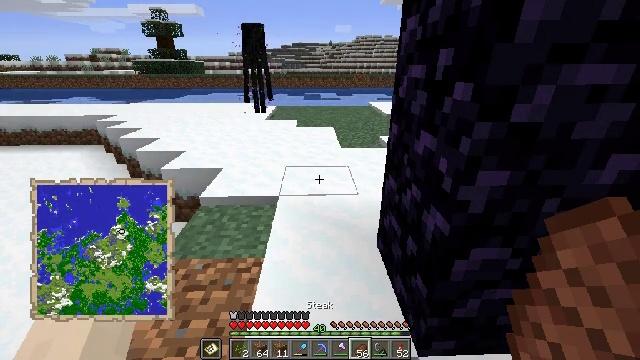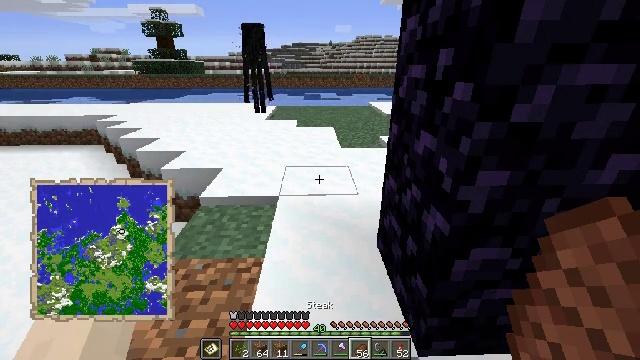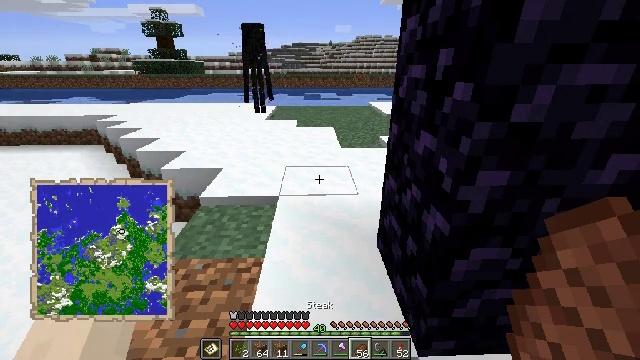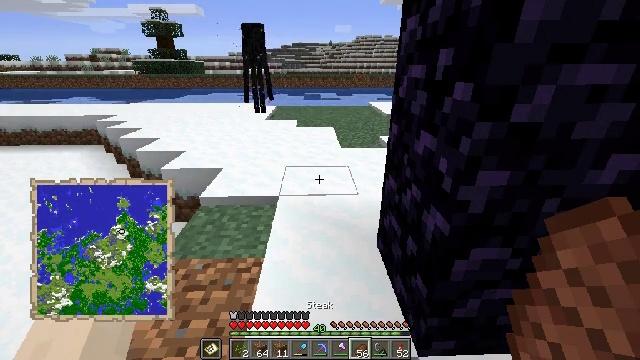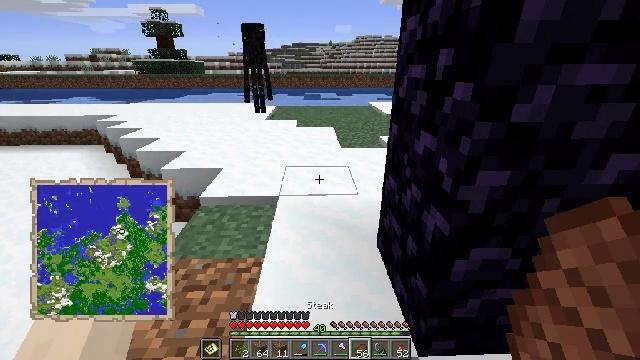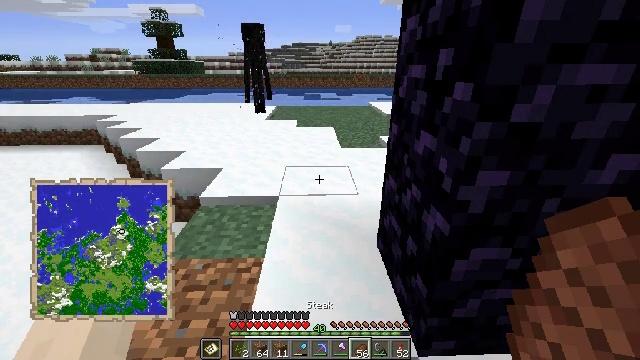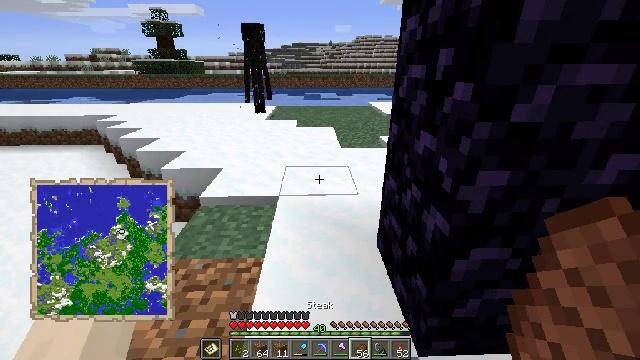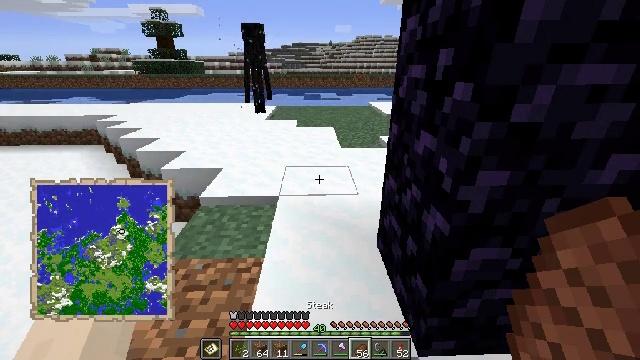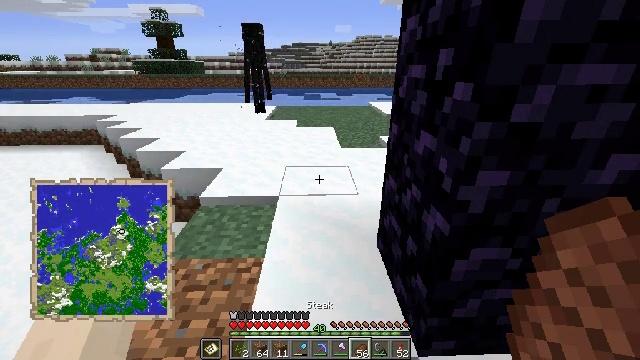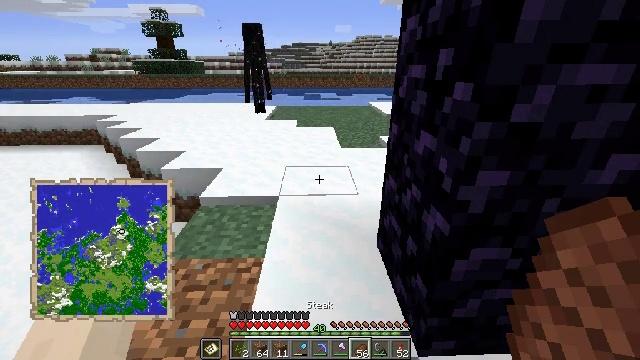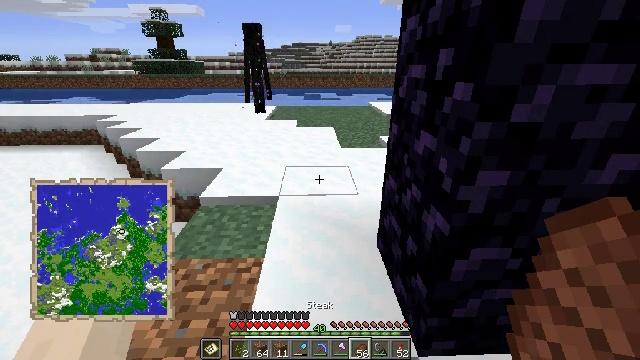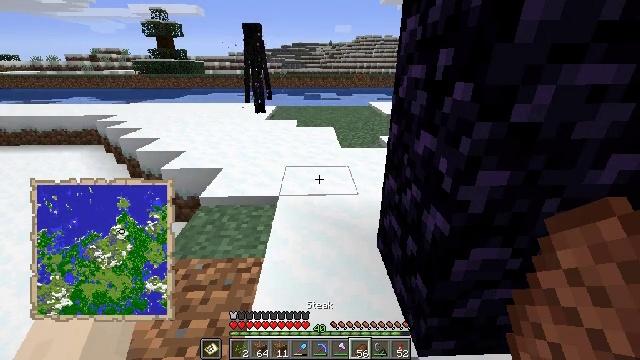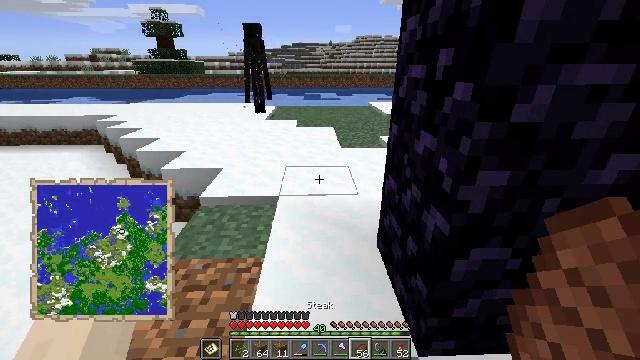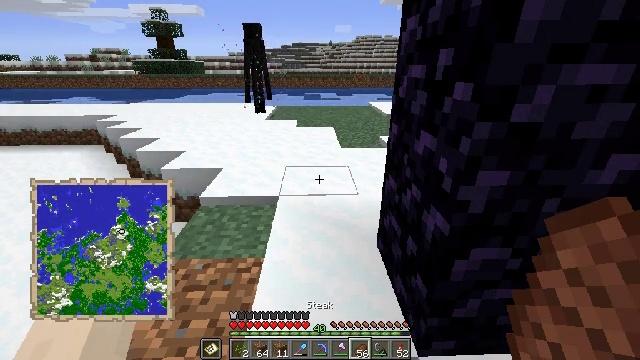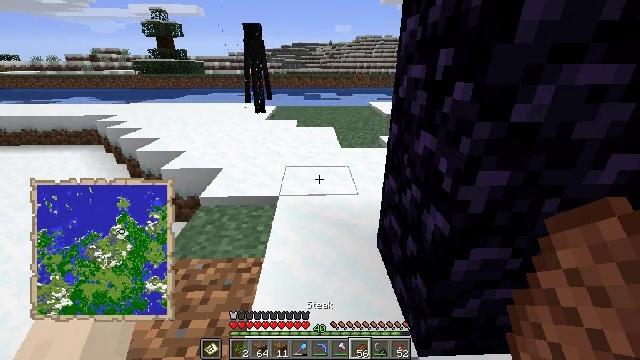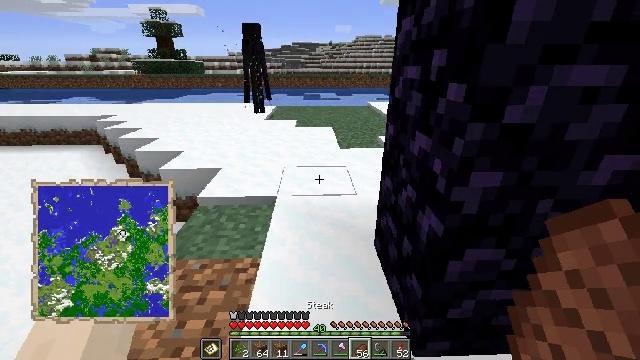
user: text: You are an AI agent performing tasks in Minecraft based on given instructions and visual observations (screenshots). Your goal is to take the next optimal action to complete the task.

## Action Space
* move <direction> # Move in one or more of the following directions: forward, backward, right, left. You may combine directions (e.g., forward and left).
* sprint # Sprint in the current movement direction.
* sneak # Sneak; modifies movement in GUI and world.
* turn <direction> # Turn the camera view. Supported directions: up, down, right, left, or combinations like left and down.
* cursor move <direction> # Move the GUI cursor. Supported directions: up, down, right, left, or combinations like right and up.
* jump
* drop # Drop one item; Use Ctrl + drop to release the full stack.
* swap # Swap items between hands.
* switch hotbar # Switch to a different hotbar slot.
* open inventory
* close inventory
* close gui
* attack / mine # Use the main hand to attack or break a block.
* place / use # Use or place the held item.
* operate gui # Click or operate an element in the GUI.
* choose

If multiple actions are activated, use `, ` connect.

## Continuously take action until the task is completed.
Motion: motion action
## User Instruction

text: Fight hostile mobs.
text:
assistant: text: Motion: no_op
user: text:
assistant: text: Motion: no_op
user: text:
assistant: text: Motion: no_op
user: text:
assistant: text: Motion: no_op
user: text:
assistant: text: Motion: no_op
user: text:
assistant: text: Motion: no_op
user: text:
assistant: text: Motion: no_op
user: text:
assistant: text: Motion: no_op
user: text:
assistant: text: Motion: no_op
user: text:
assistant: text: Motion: no_op
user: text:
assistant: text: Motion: no_op
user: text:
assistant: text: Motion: no_op
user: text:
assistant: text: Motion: no_op
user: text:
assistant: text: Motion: no_op
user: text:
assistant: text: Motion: move right
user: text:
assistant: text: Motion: move right
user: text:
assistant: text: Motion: move right
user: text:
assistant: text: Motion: move right
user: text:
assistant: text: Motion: move right
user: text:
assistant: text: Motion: move right
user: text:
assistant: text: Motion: move right
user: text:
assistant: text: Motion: move right
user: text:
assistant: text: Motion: move right
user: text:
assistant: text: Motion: move forward and move right
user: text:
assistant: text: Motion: move forward and move right
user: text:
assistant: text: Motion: move forward and move right
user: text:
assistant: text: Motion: move forward and move right
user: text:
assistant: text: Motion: no_op
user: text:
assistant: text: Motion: no_op
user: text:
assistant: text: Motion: turn left